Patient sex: M
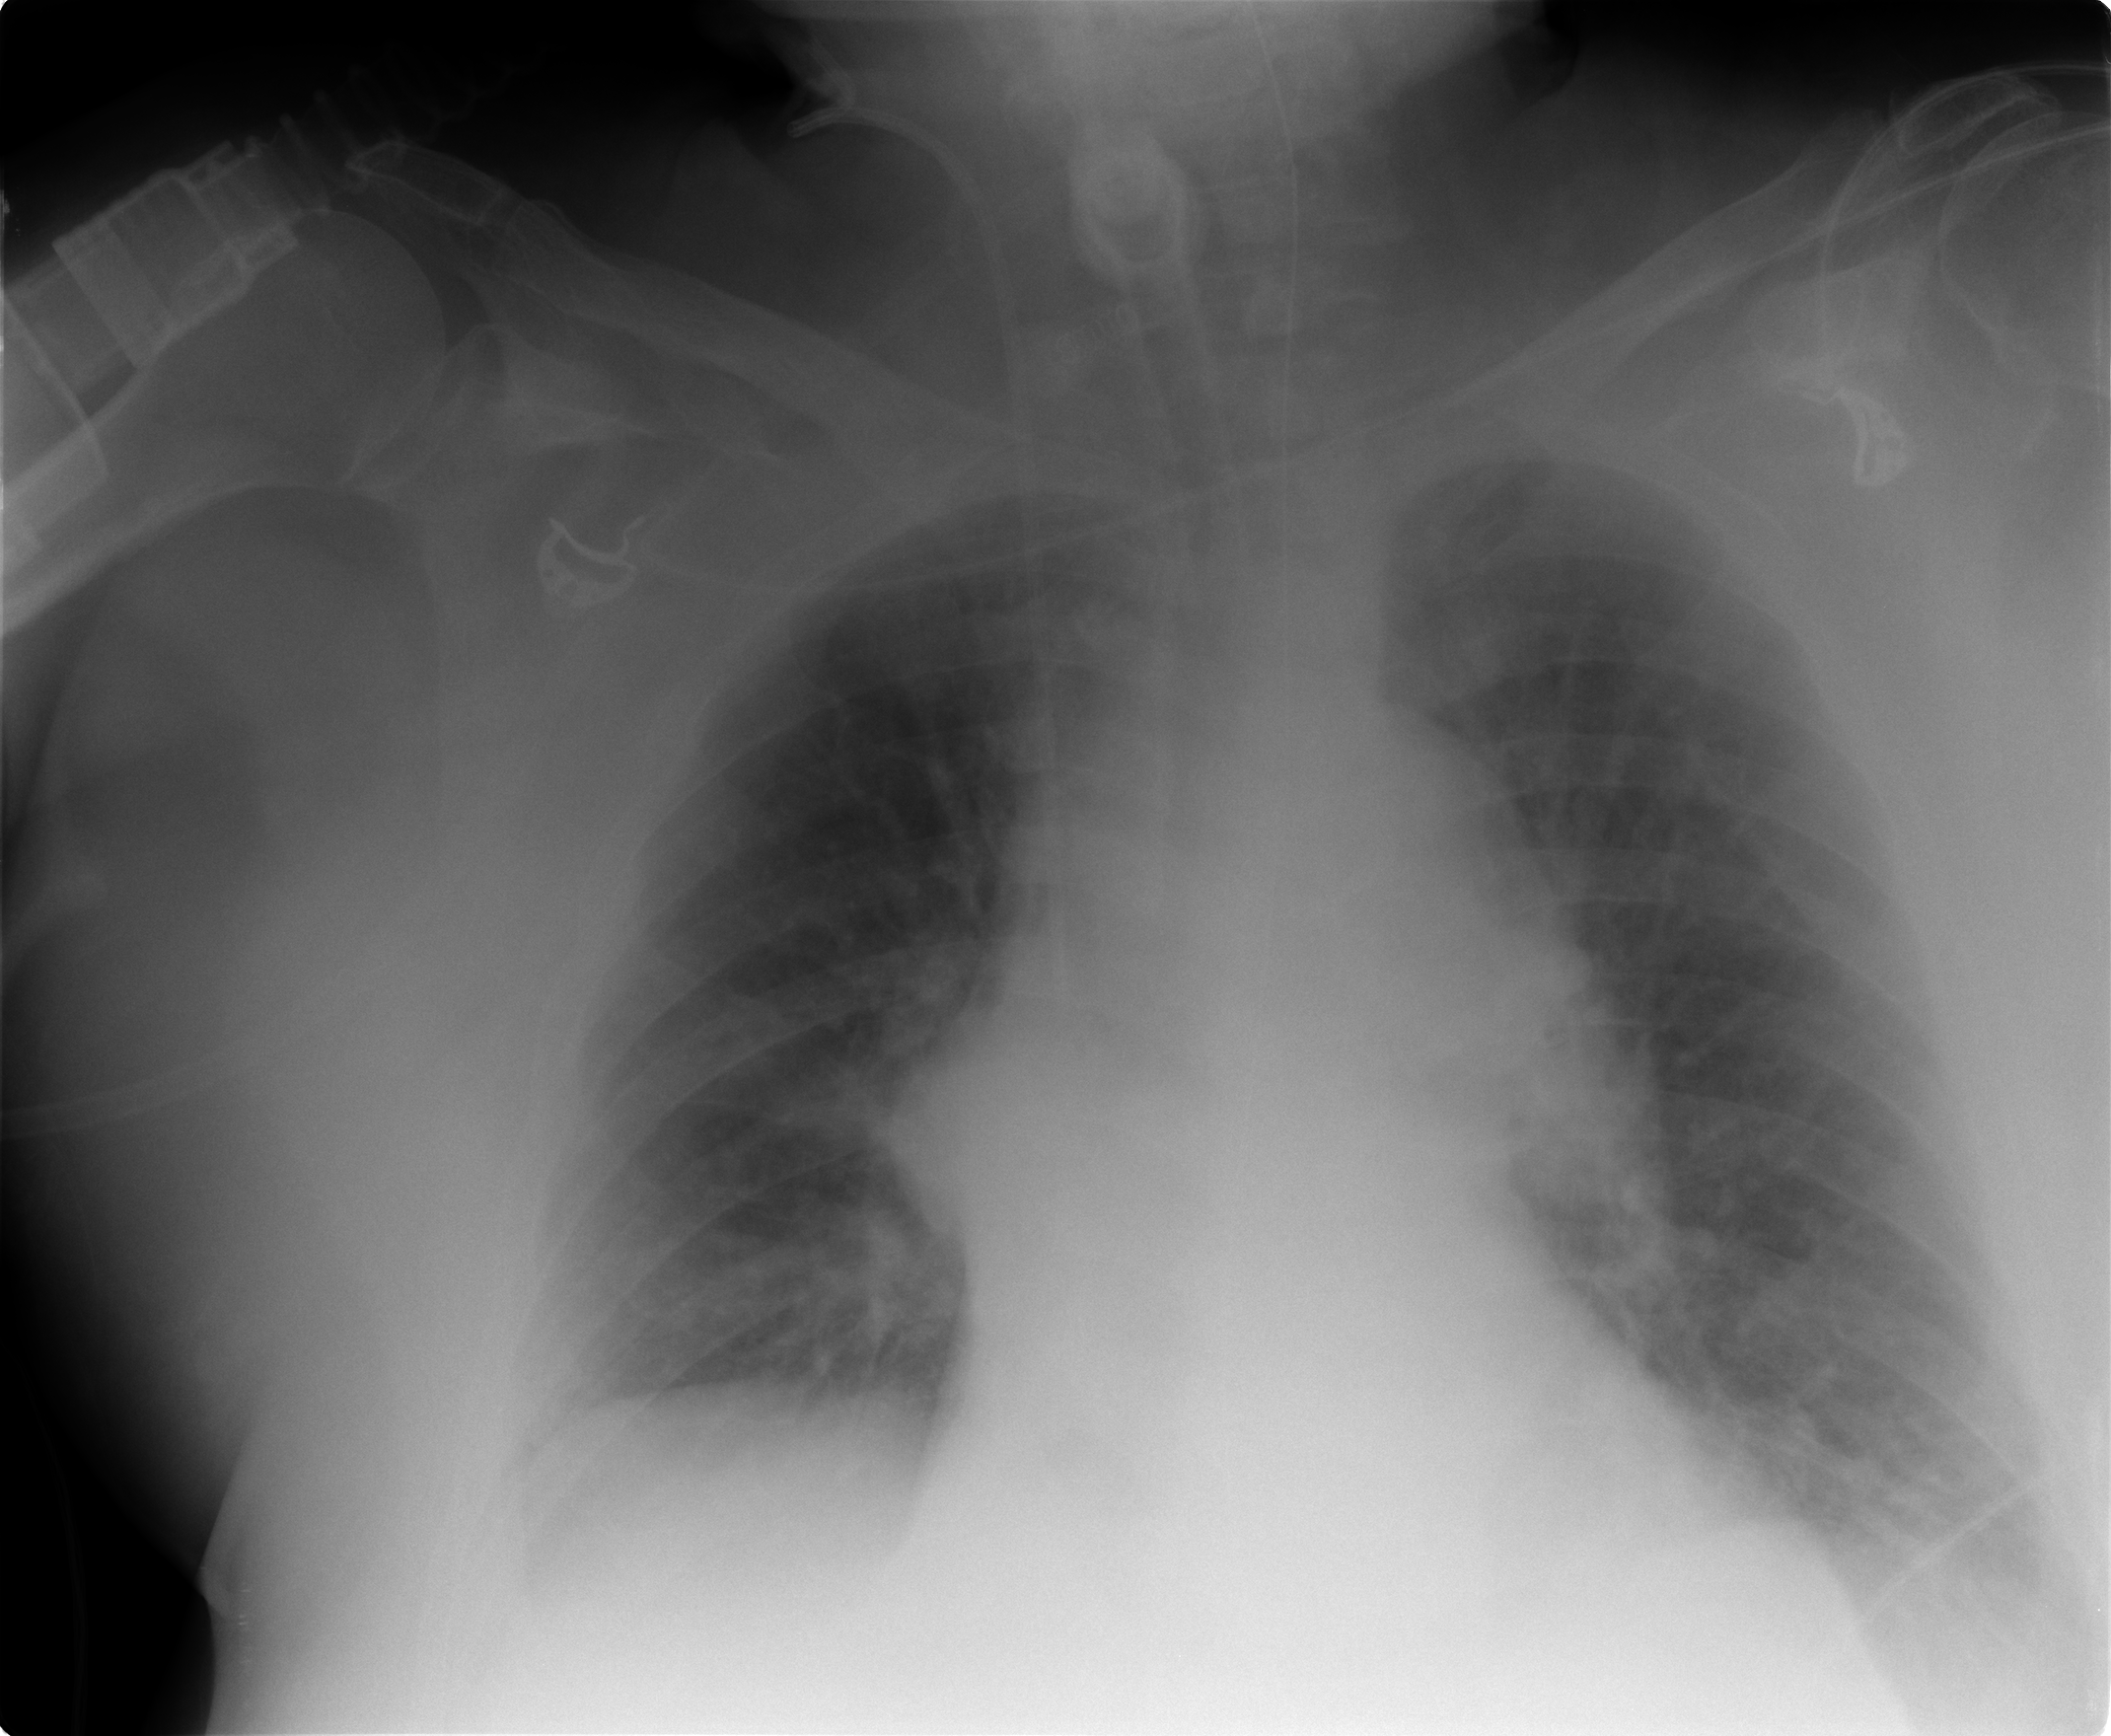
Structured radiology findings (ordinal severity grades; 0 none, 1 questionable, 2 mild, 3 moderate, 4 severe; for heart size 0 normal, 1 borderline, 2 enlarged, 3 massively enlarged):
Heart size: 2
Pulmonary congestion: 2
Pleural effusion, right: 1
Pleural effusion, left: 1
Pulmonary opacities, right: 1
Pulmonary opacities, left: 1
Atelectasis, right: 2
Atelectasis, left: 2